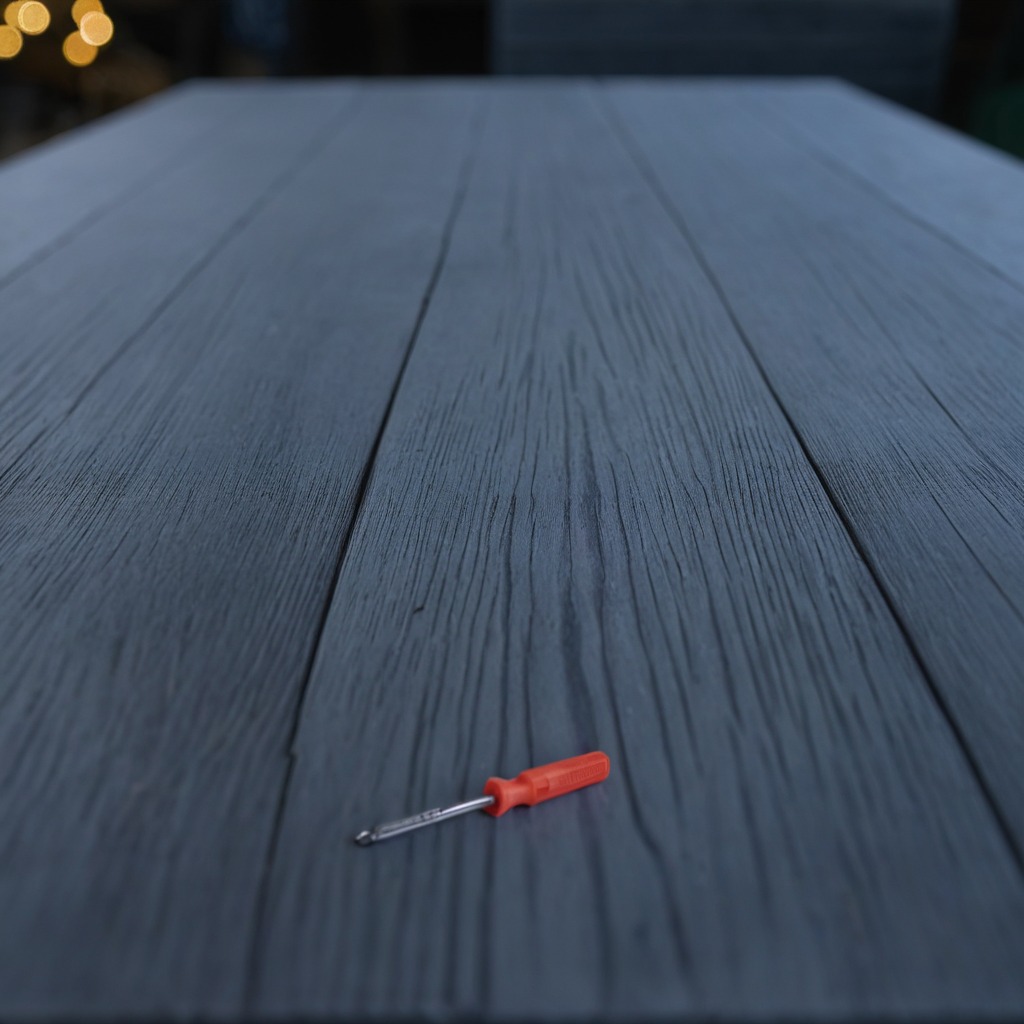
A screwdriver is lying on the old table in the garage.